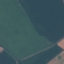
Land use / land cover class: AnnualCrop